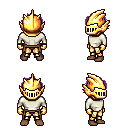
a pixel art fantasy rpg character, male body template, human, dark skin, white long-sleeve shirt, gold greaves, purple bedhead hairstyle, gold helm, gold gloves, four views (front, back, left, right), 2x2 character sprite sheet, small pixel art, hard edges, no anti-aliasing